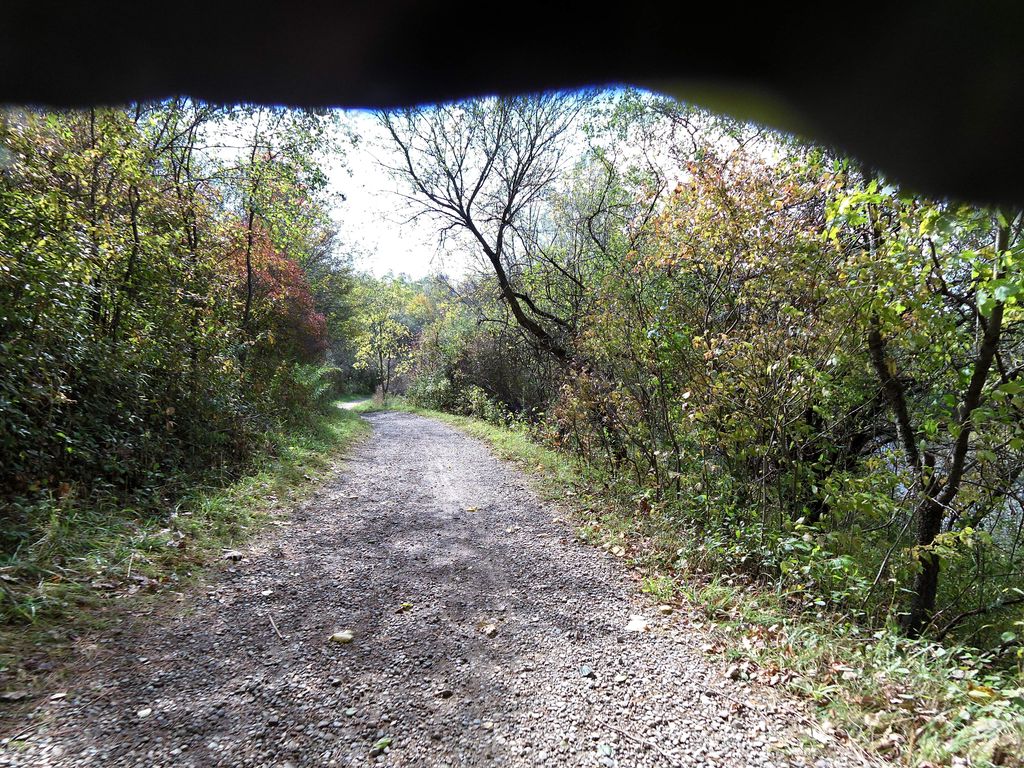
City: hamilton